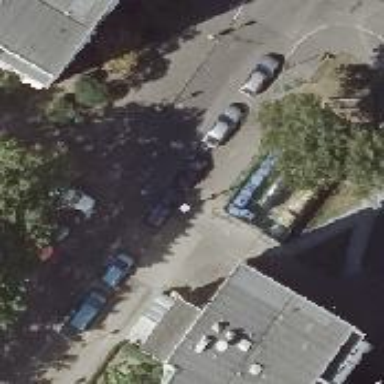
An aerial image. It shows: Residential road with parallel parking lane on the left side.